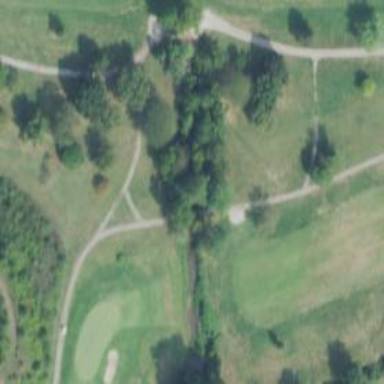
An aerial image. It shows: Path used for both walking and golf.